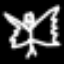
Label: angel